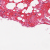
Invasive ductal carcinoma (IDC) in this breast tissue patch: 0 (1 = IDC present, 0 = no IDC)